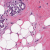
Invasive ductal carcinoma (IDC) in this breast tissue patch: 0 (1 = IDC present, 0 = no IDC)